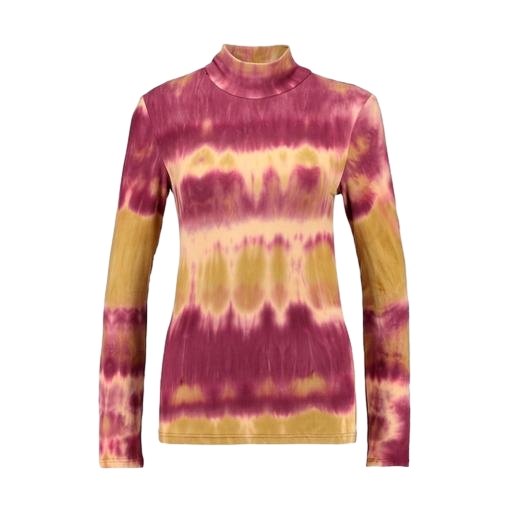
multicolor vero moda rust high neck blouse, multicolor high neck t-shirt, multicolor petite ellie turtle neck jersey top, white background